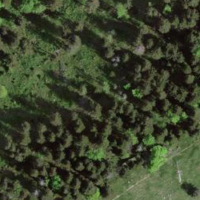
EUNIS habitat code: 44
Species observed at this site:
Cardamine heptaphylla